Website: walmart
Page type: payment
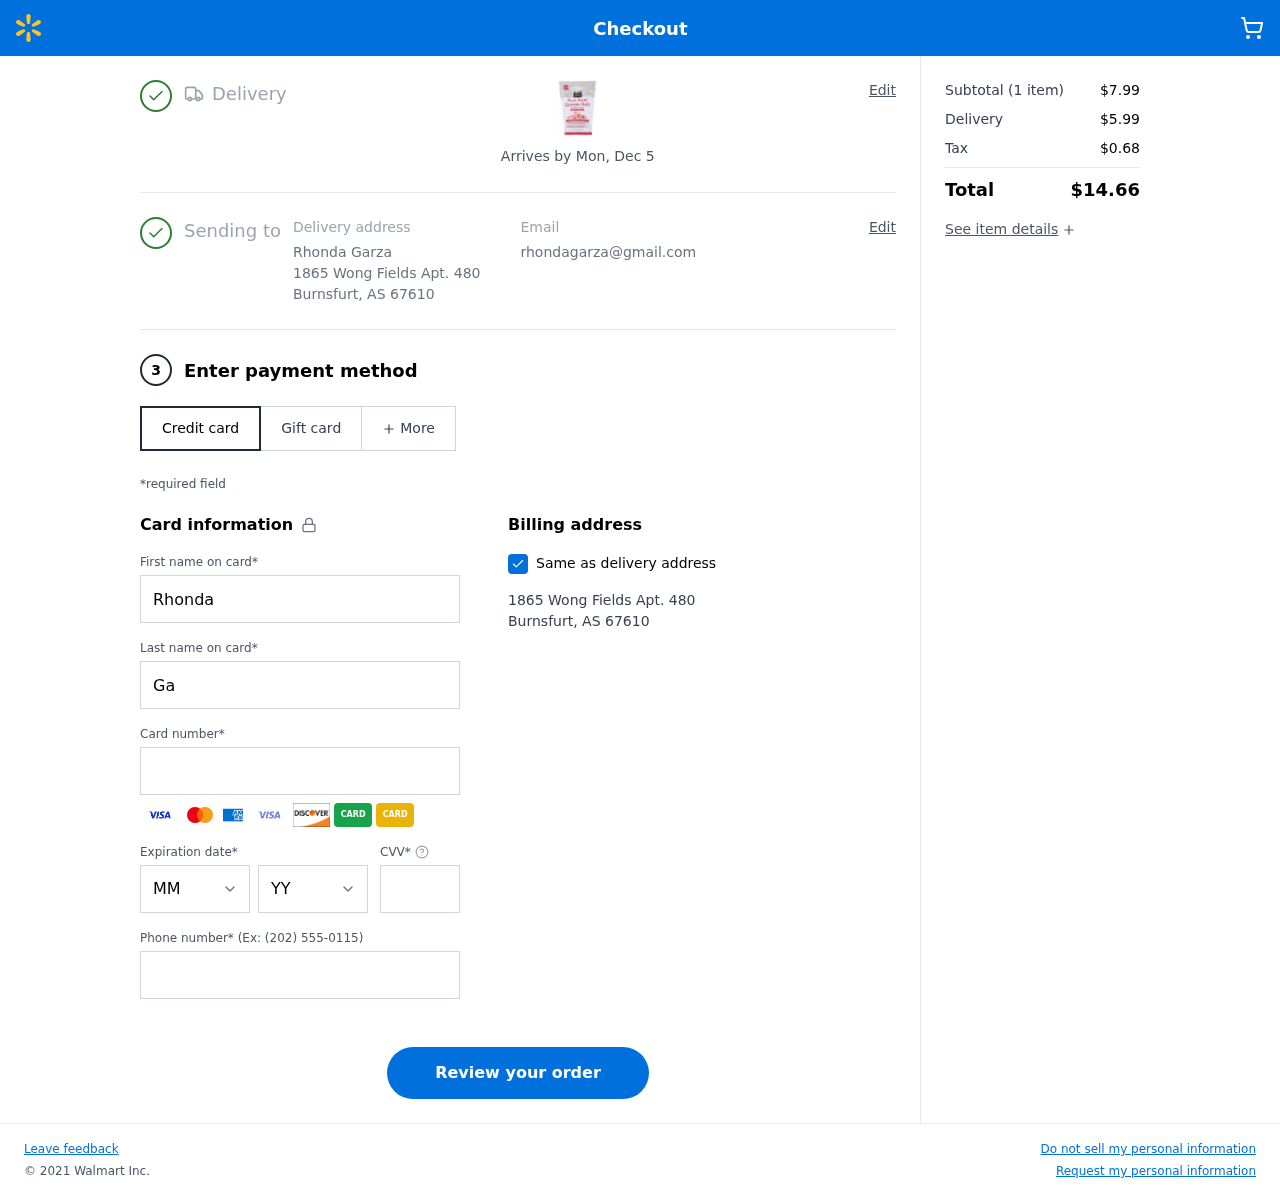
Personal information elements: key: PII_CARD_CVV
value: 9755
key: PII_CARD_EXPIRY_MONTH
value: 06
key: PII_CARD_EXPIRY_YEAR
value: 27
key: PII_CARD_NUMBER
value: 3450 3850 0232 032
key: PII_CITY
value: Burnsfurt
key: PII_EMAIL
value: rhondagarza@gmail.com
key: PII_FIRSTNAME
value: Rhonda
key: PII_FULLNAME
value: Rhonda Garza
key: PII_LASTNAME
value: Garza
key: PII_PHONE
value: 4803121893
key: PII_POSTCODE
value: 67610
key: PII_STATE_ABBR
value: AS
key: PII_STREET
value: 1865 Wong Fields Apt. 480
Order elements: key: ORDER_DELIVERY_DATE
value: Arrives by Mon, Dec 5
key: ORDER_NUM_ITEMS
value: (1 item)
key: ORDER_SUBTOTAL
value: $7.99
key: ORDER_SHIPPING_COST
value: $5.99
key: ORDER_TAX
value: $0.68
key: ORDER_TOTAL
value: $14.66